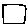
Label: square